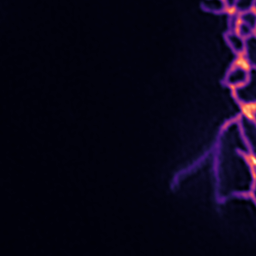
Label: Super-resolution ER image